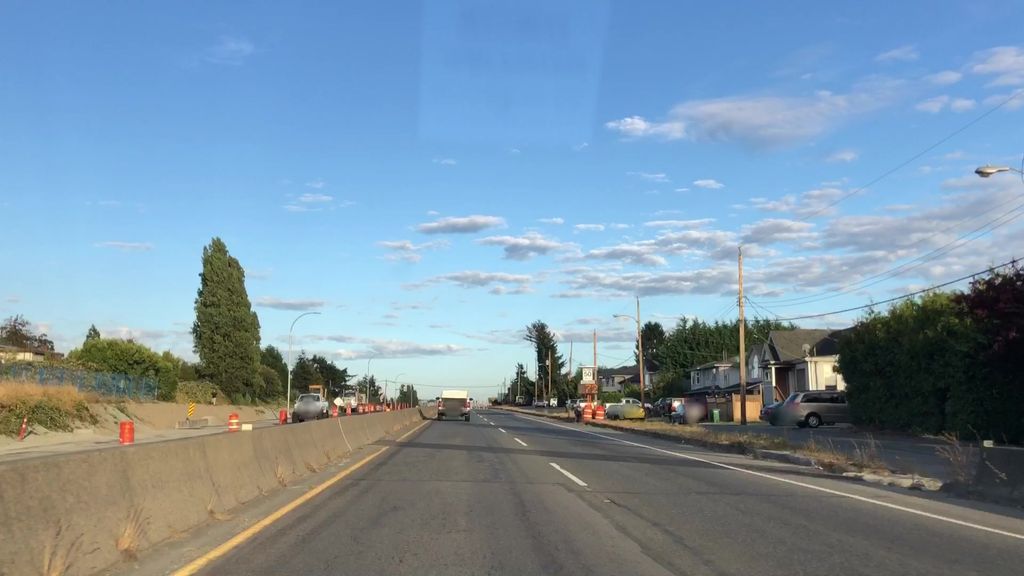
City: victoria